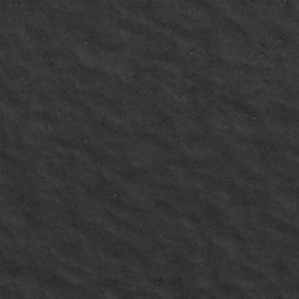
Label: frost